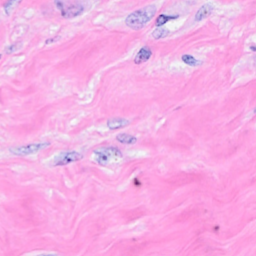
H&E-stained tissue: Breast